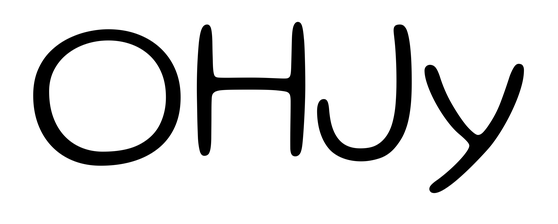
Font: Gluten_ExtraLight